Question: I have a tasklet that takes 3 parameters, a dictionary with an id and title, an user key, and a list of records already on the database.
the function defer_fetch is called in a for loop N times.
'''
@ndb.tasklet
def defer_fetch(data, user_key, already_inserted):
if data['_id'] not in already_inserted:
document_key = yield Document.fetch_or_create(data)
yield defer_fetch_document(user_key, document_key)
else:
document_key = alread_inserted[data['_id']]
raise ndb.Return(document_key)
@ndb.tasklet
def defer_fetch_document(user_key, document_key):
deferred.defer(process_document, user_key, document_key, _queue="process-documents")
raise ndb.Return(True)
'''
The code for document.fetch_or_create is being executed in parallel among all the calls of defer_fetch, but the call fetch_document isn't, as seen on attachment

How to make the defer_fetch_document also run parallel?
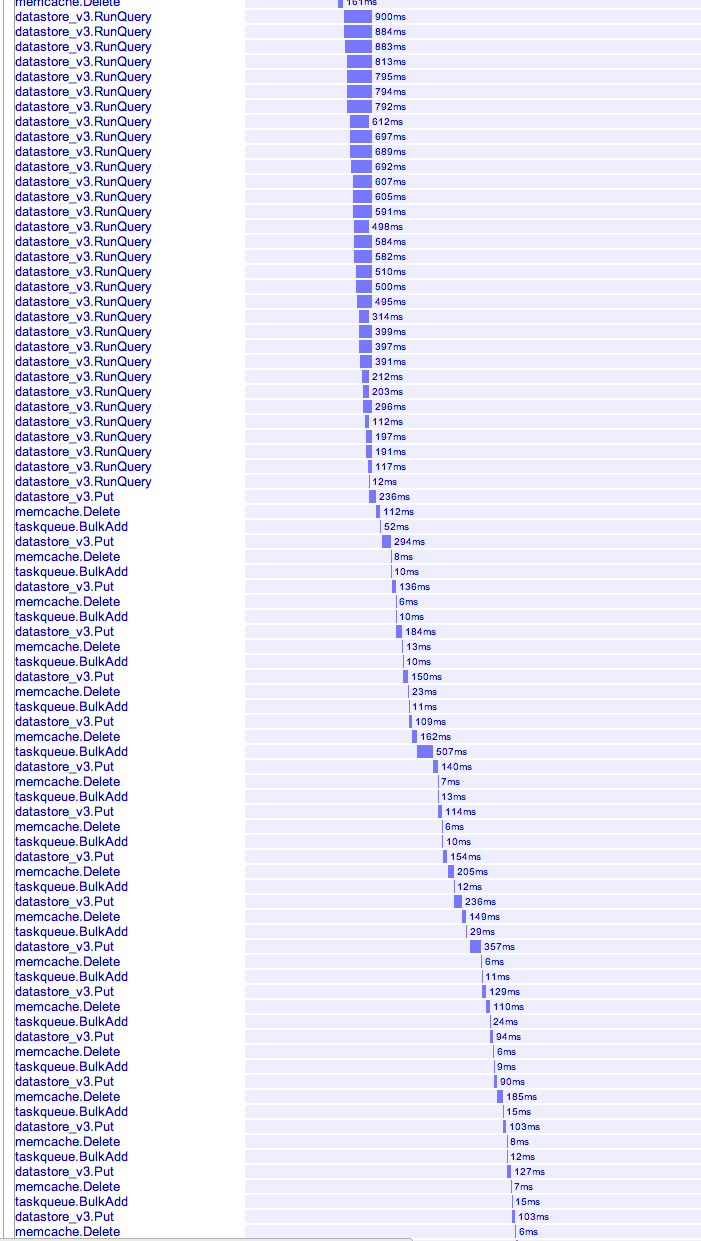
Answer: As far as I'm aware deferred doesn't play nicely with ndb.tasklets (there's no yield on deferred.defer, so the code just runs synchronously).
Instead, you should use the task queue directly with it's add_async functionality.
'''
@ndb.tasklet
def defer_fetch_document(user_key, document_key):
queue = taskqueue.Queue("process-documents")
task = taskqueue.Task(url="<url for worker>",
params={"document_key": document_key.urlsafe()})
yield queue.add_async(task) #this returns a rpc which you can yield on
raise ndb.Return(True)
'''
Alternatively, generate a list of document keys (from which you generate list of tasks) then call add_async with list of tasks.